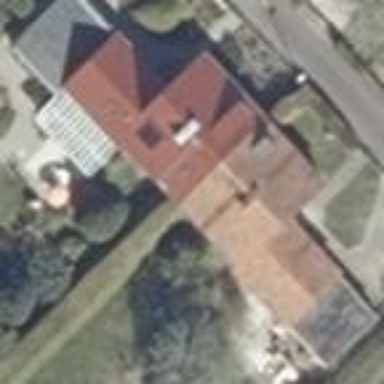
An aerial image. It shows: Semidetached house with gabled roof.